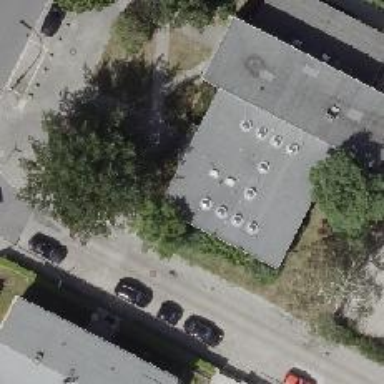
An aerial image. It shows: Community center.